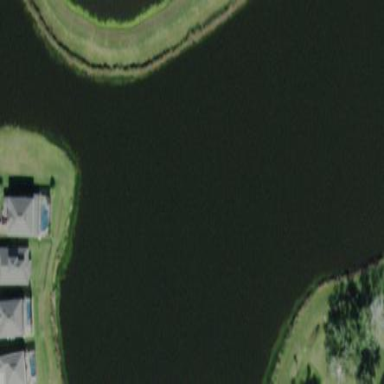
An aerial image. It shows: Peaceful pond surrounded by nature.